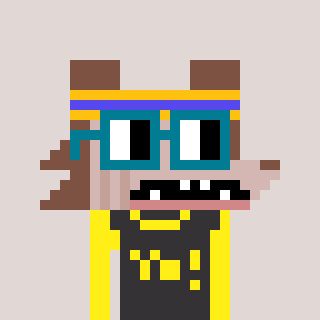
a pixel art character with square dark green glasses, a werewolf-shaped head and a grayscale-colored body on a warm background